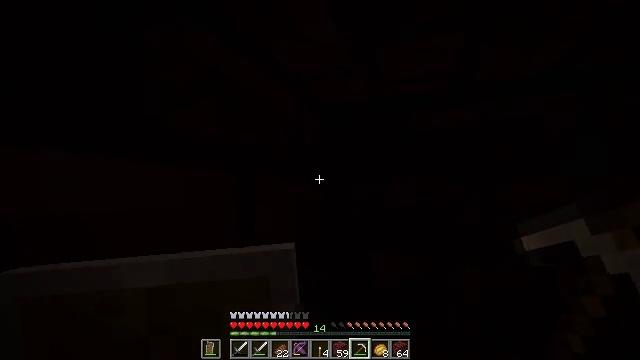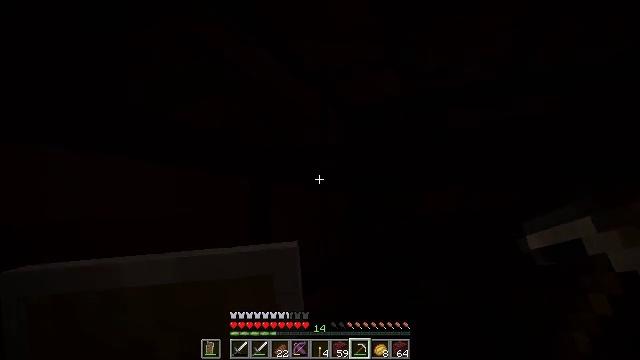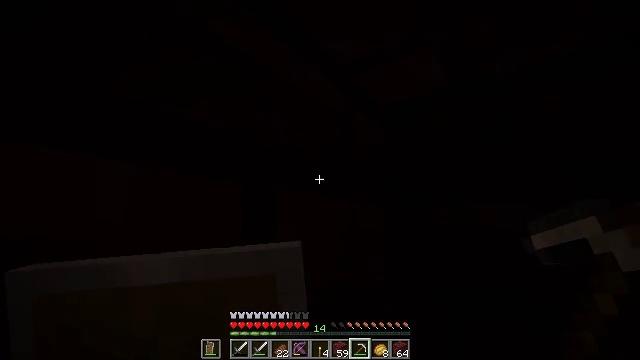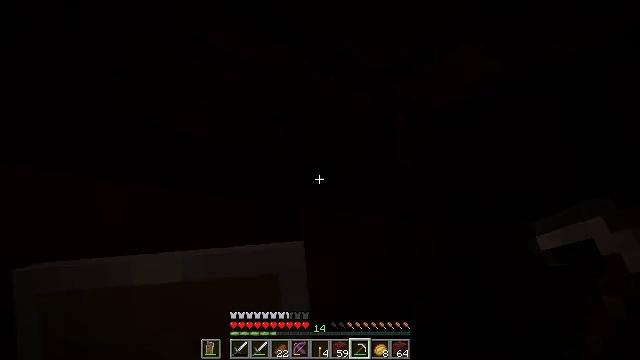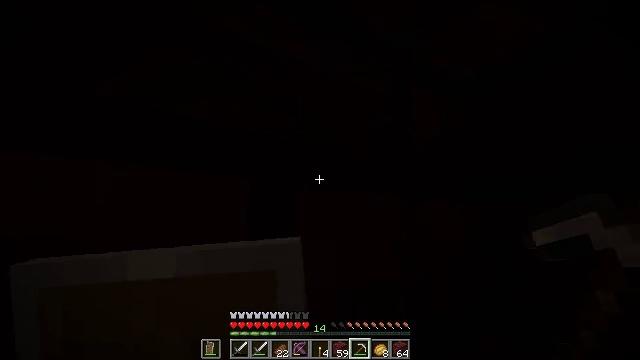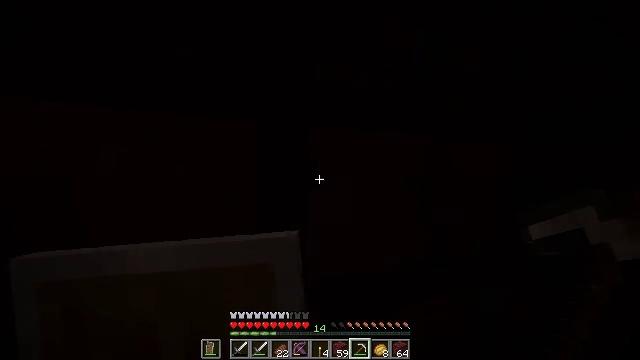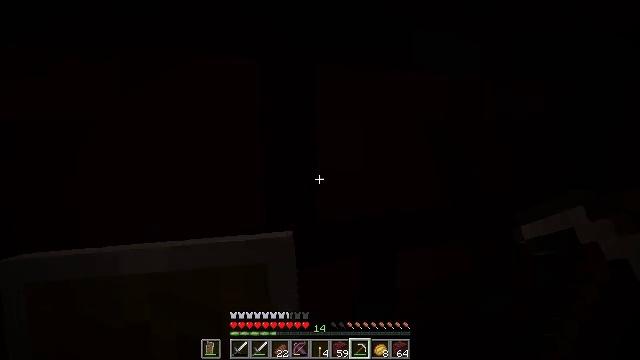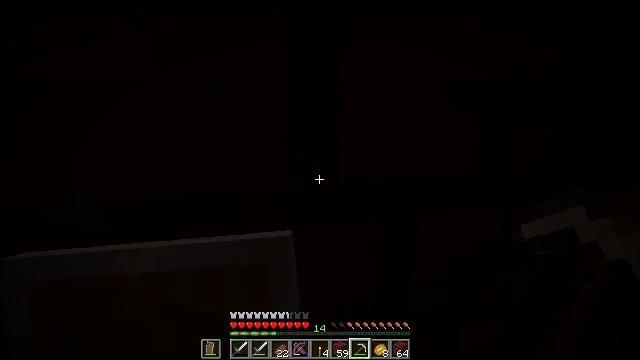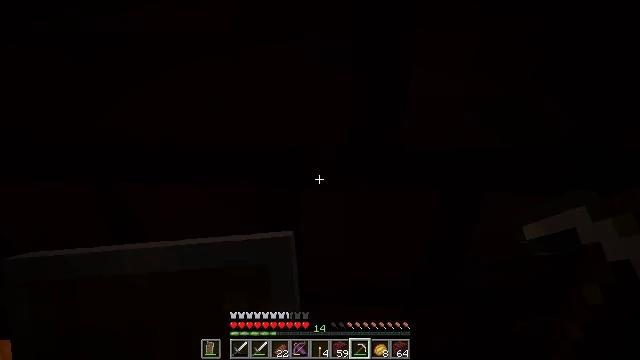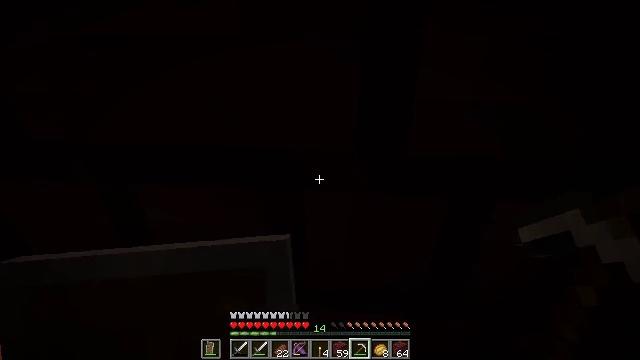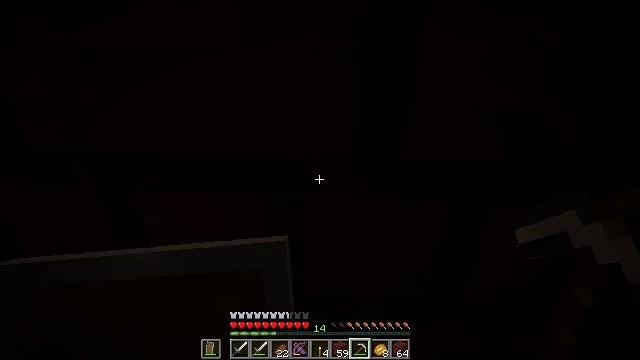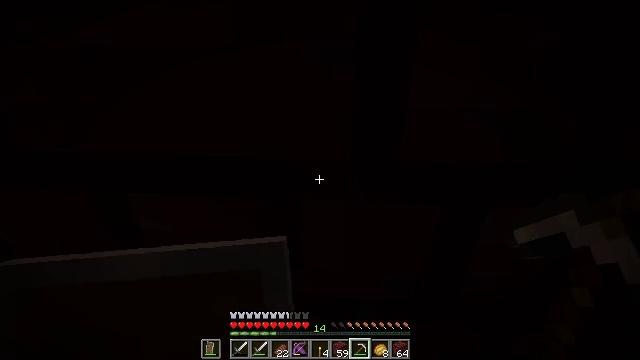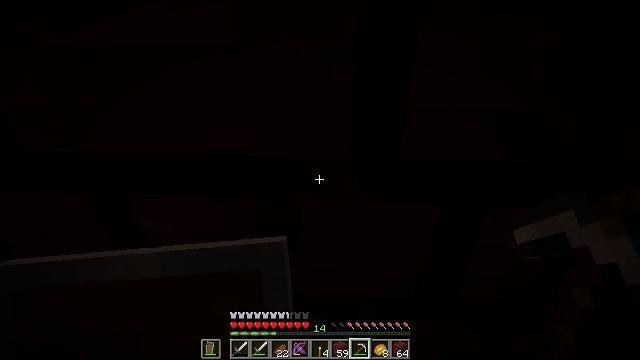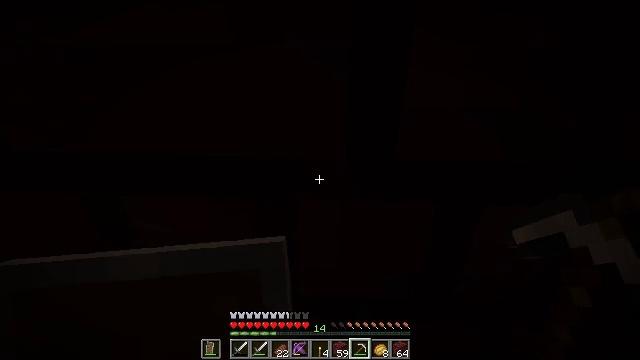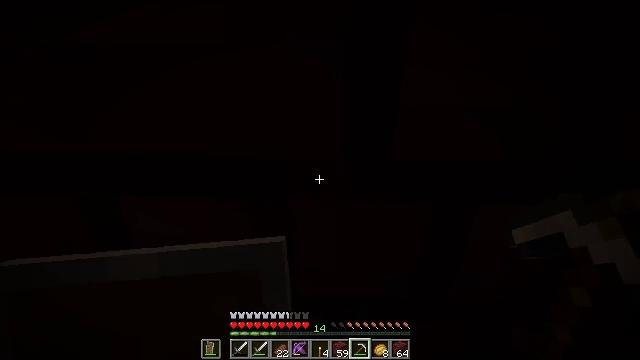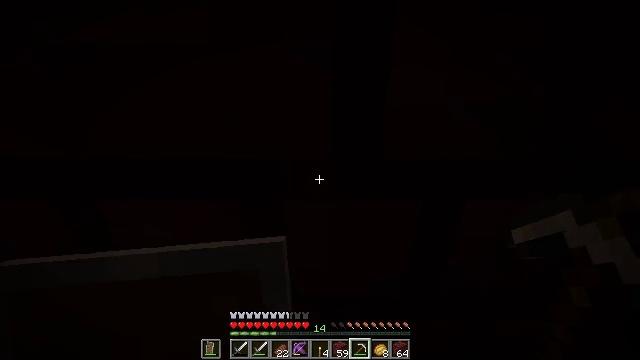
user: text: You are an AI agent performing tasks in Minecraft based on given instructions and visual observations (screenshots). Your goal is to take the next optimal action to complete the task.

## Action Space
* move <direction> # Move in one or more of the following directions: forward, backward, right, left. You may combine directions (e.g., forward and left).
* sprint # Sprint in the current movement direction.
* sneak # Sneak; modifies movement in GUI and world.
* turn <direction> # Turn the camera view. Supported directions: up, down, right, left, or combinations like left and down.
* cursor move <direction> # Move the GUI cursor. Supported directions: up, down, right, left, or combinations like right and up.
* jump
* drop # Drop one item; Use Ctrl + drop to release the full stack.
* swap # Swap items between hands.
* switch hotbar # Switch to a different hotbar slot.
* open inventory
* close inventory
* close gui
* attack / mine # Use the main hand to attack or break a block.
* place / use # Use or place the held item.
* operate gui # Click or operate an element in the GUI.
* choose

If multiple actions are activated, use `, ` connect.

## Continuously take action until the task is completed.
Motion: motion action
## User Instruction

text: Gather some nether bricks.
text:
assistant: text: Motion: move forward, turn left and up
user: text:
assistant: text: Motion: turn left and up
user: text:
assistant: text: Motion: turn left and up
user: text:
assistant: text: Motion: turn left and down
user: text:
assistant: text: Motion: turn left and down
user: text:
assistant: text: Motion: turn left and down
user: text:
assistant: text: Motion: turn left and down
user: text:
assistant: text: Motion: turn left and down
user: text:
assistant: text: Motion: turn left and up
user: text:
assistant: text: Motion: turn up
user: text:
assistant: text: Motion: no_op
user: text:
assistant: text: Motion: no_op
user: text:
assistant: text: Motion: no_op
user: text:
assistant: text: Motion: no_op
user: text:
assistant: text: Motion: turn right
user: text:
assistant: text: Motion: turn down
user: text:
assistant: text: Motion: turn right and down
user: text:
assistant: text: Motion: turn right
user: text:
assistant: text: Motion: turn right
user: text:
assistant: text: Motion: turn right and up
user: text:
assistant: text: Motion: turn right and up
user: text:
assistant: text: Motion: no_op
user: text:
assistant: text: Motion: turn left and down
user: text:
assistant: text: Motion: turn left and down
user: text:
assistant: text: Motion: turn left and down
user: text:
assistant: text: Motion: turn left and down
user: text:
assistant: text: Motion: turn left and down
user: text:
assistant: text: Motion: turn left and down
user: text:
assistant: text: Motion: turn left and down
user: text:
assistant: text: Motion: turn down